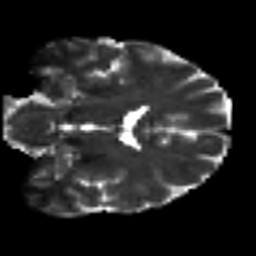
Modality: T2w
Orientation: coronal
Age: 47
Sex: male
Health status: healthy
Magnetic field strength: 3 T
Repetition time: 8.4 s
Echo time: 0.0926 s